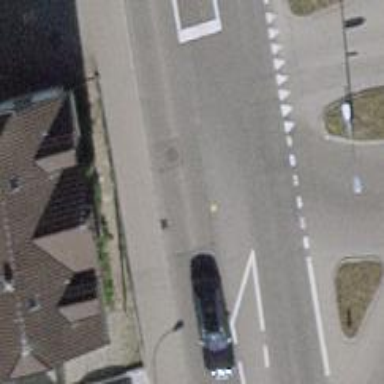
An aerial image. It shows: Primary highway with separate asphalt sidewalk.